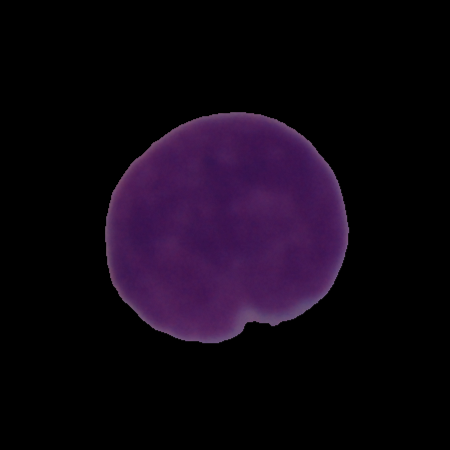
Label: cancer